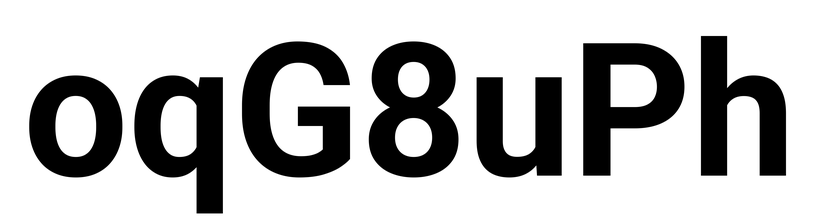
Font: Roboto_Bold